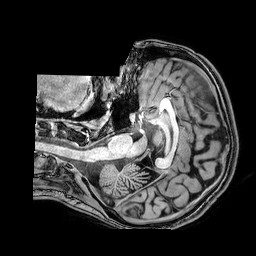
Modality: T1w
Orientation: axial
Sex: female
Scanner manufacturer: philips
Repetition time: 0.008135 s
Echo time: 0.00374 s